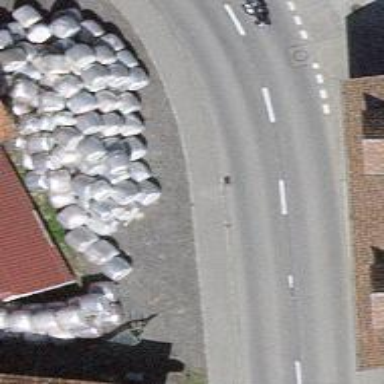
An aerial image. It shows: Sidewalk.